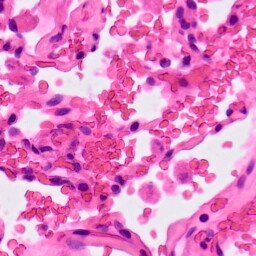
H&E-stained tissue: Lung